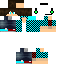
A male human skin with medium skin, wearing brown long hair dressed in a blue hoodie and blue pants, featuring a closed mouth.